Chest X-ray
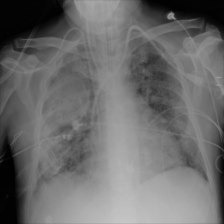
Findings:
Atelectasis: negative
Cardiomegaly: negative
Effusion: negative
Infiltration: positive
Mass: negative
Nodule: negative
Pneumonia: negative
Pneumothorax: negative
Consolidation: negative
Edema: negative
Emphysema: negative
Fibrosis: negative
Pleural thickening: negative
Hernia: negative